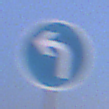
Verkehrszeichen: VorgeschriebeneFahrtrichtungLinks
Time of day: SunriseSunset
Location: Outdoor (Nature)
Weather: Clear
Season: NotSpecified
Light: Natural